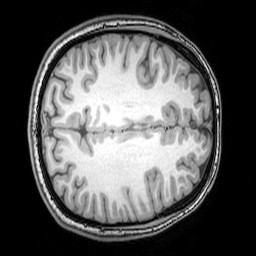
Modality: T1w
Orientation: axial
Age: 23
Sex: male
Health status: healthy
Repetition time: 0.081 s
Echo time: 0.037 s